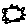
Label: sun